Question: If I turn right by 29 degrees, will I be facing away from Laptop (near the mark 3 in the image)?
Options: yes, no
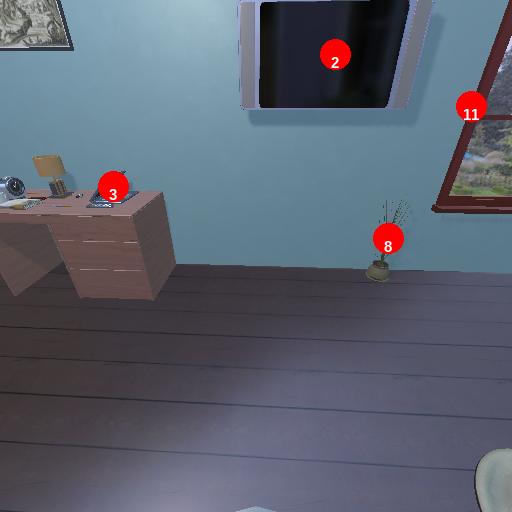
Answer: yes